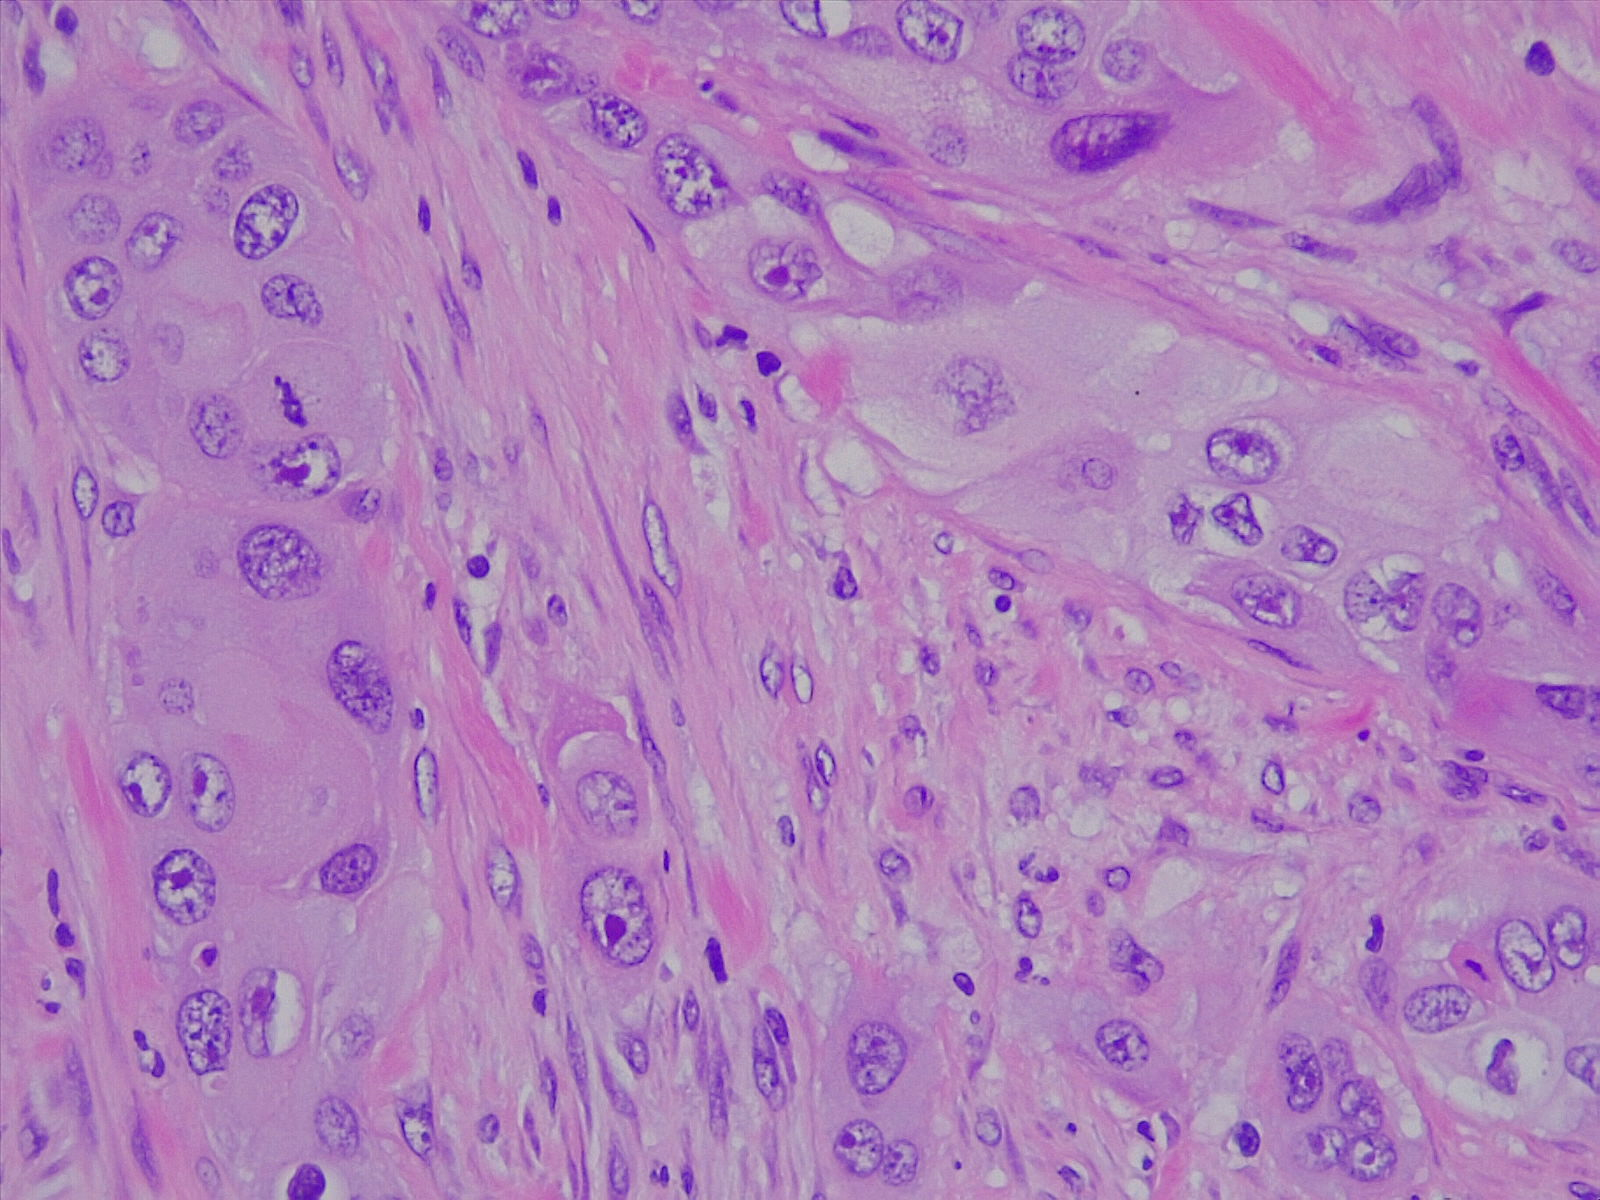
Label: lung squamous cell carcinoma, poorly differentiated